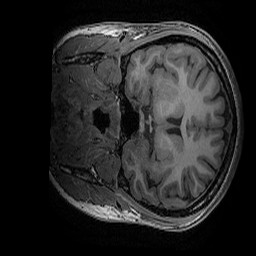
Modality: T1w
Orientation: coronal
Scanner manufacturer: ge
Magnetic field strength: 3 T
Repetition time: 0.008156 s
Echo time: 0.00318 s